Question: I've been following this previous answer, however I still get a syntax error:
<URL>
'''
cursor.execute ("""
UPDATE tblTableName
SET Year=%s, Month=%s, Day=%s, Hour=%s, Minute=%s
WHERE Server=%s
""", (Year, Month, Day, Hour, Minute, ServerID))
'''
My code is:
'''
def postToMySQL(data,fieldname,table,col):
if fieldname == "Year":
sql = "INSERT INTO " + table + " ("+ fieldname + ") VALUES (%s)"
c.execute(sql, data)
else:
c.execute ("""
UPDATE %s
SET US=%s
WHERE ID=%s
""", (table, data, col))
'''
The table then looks like:

The syntax error is:
> _mysql_exceptions.ProgrammingError: (1064....near ''OilProvedReservesHistory' SET US = '36.533' WHERE ID=1' at line 1
Can you spot the error? ?Thanks
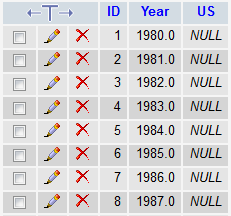
Answer: It should be like this, without the quotes
SET US = '36.533'
Can you try this:
'''
UPDATE %s
SET US=%s
WHERE ID=%s
'''